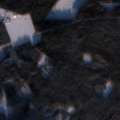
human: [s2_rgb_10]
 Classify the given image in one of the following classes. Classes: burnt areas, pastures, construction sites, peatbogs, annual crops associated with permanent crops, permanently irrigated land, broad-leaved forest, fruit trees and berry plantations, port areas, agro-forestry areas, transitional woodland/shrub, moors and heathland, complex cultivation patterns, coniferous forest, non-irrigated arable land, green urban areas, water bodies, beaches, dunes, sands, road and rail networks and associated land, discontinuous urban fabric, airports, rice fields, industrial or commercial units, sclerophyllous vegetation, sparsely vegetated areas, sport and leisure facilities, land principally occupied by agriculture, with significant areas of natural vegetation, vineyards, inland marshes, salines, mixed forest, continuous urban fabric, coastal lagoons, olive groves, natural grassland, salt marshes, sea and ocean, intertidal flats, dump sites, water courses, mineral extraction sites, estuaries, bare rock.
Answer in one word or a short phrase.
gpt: coniferous forest